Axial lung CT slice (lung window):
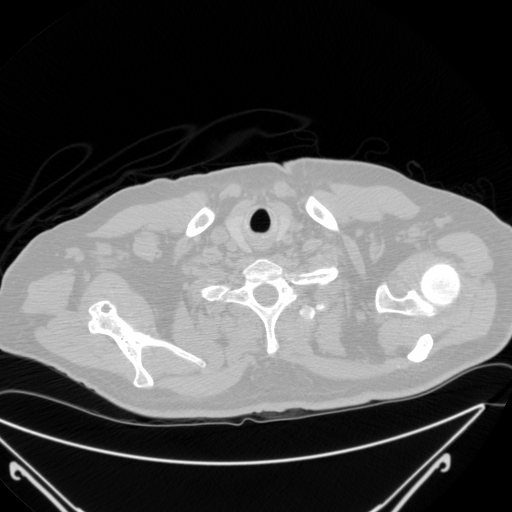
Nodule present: no